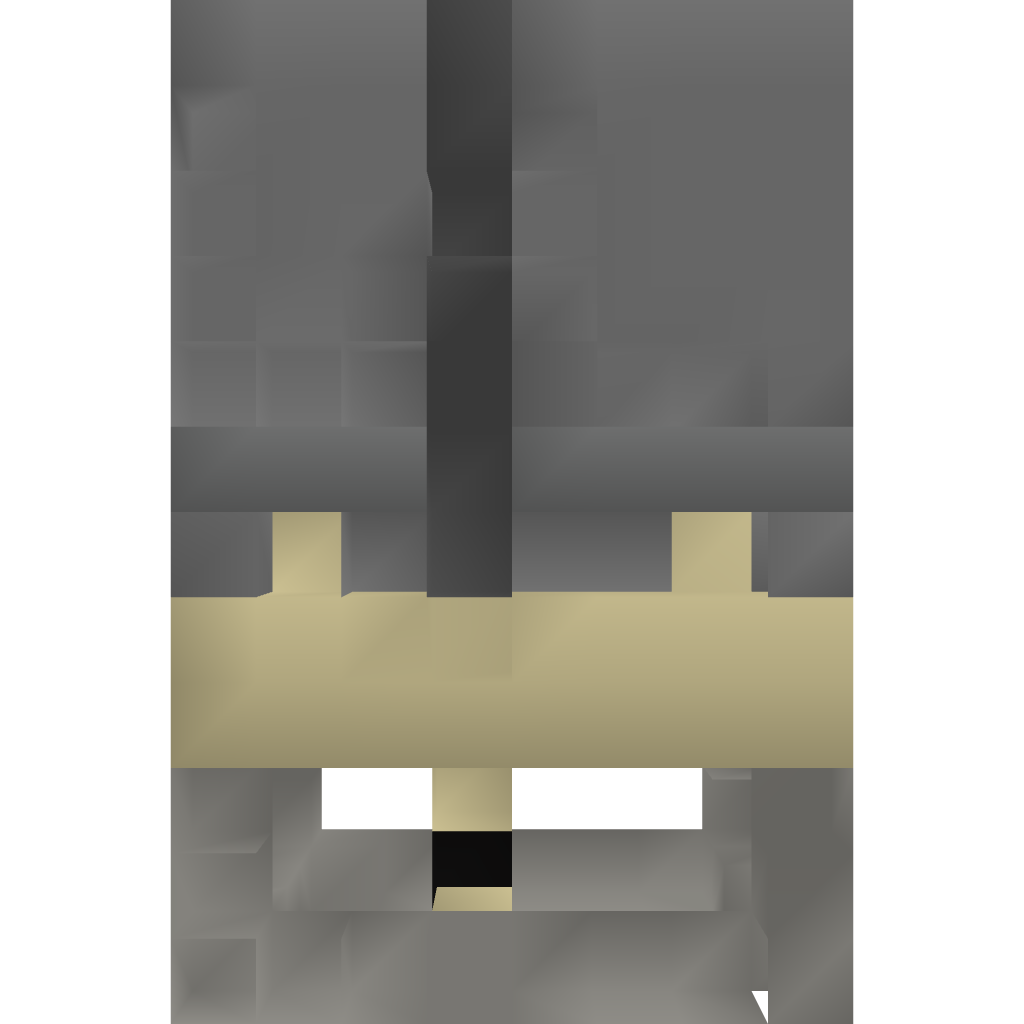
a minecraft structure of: Compact cobble generator